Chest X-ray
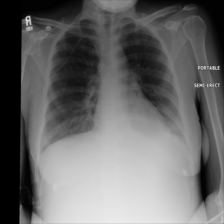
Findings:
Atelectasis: negative
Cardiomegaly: negative
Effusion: positive
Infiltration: negative
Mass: negative
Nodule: negative
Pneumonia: negative
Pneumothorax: negative
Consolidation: negative
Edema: negative
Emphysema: negative
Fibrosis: negative
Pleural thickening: negative
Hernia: negative